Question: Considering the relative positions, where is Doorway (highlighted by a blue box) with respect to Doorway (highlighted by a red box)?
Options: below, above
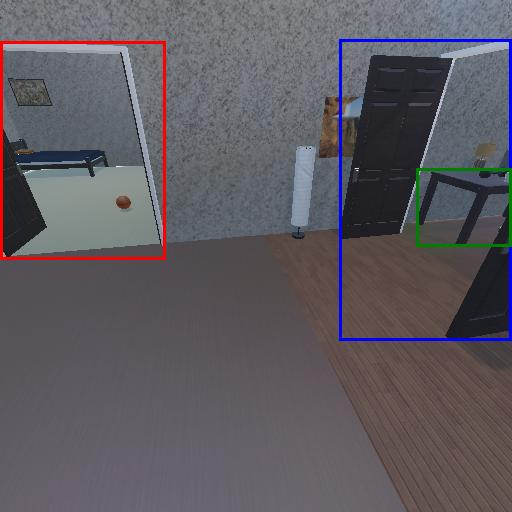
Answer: below